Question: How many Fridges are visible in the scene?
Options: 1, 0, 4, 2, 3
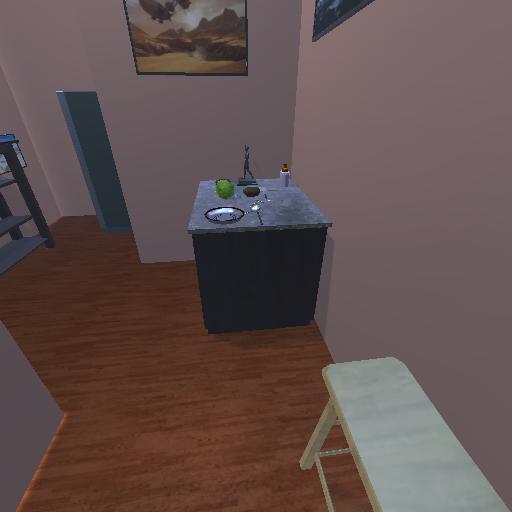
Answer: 1